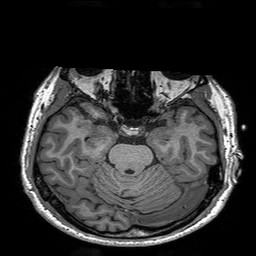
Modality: T1w
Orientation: coronal
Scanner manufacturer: siemens
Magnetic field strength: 3 T
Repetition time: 2.3 s
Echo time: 0.00298 s